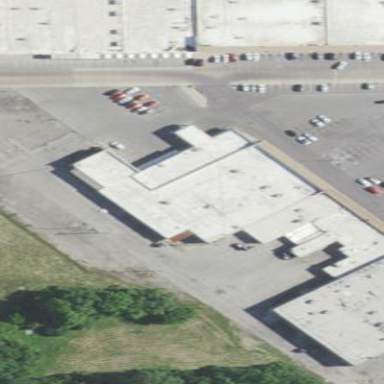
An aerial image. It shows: Retail building.